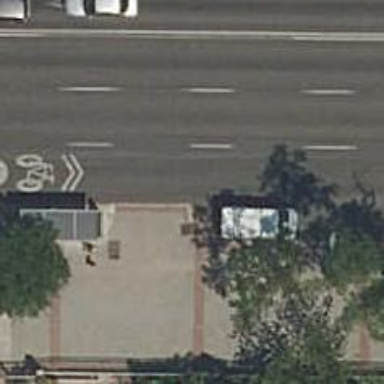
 serving as platform for public transportation."